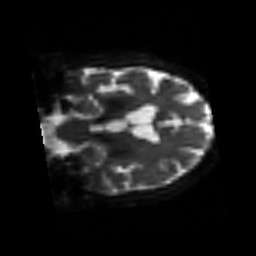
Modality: sbref
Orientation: coronal
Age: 64
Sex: male
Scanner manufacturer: siemens
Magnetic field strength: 3 T
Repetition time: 3.2 s
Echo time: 0.081 s